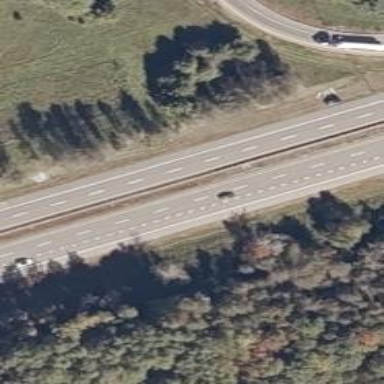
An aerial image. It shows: Asphalt motorway.